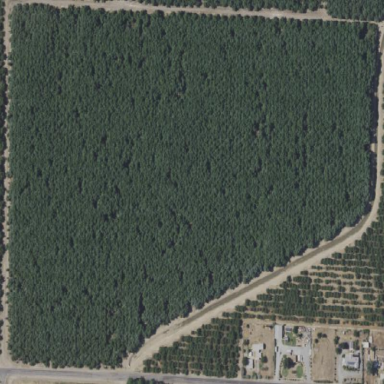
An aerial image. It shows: Orchard.